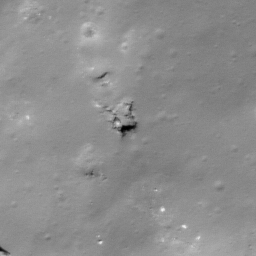
Pit: Oday 2
Host crater: Oday
Host type: impact_melt
Lunar coordinates: latitude -30.946, longitude 158.064